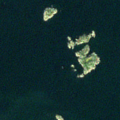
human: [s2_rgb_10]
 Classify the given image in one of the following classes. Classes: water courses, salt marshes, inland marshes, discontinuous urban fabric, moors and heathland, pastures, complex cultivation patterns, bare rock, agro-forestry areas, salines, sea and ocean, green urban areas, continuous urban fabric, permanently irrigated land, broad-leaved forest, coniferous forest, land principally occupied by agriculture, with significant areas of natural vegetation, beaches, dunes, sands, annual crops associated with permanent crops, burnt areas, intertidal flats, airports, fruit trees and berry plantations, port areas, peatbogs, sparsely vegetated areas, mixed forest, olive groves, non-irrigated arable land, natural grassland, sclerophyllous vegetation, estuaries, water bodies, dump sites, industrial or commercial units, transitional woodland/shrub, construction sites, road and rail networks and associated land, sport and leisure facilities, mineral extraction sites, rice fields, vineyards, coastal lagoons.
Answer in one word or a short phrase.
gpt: sea and ocean